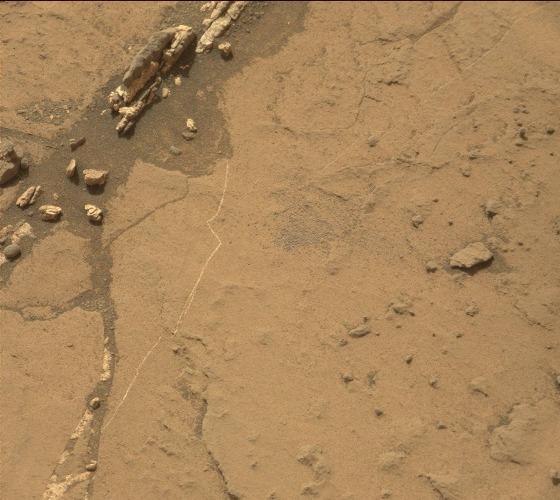
Terrain classes present: Bedrock, Gravel / Sand / Soil, Rock, Shadow